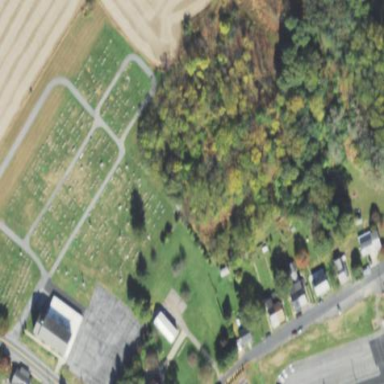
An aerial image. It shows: Cemetery.